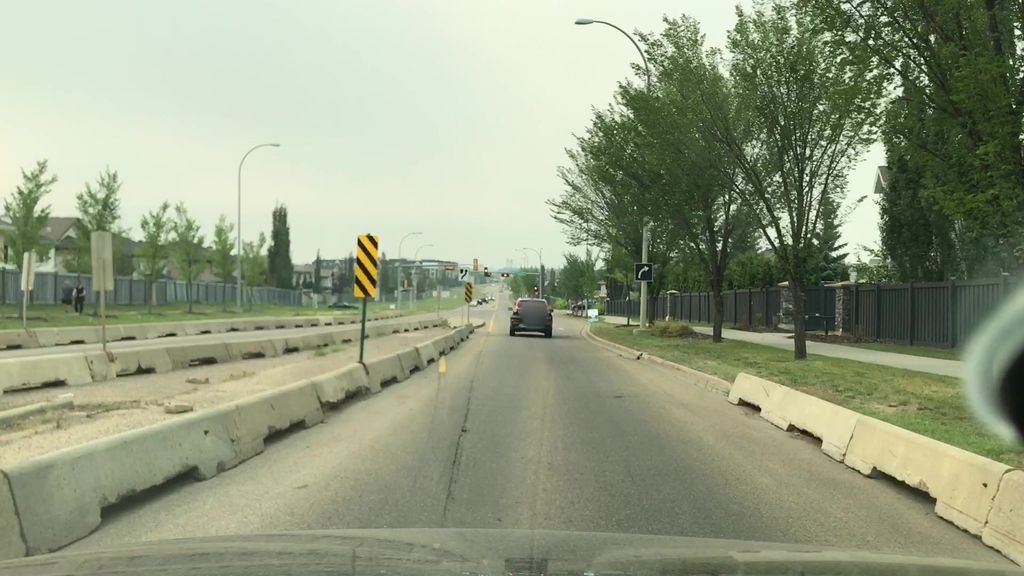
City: edmonton